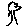
Label: tree